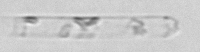
Label: Cerataulina_pelagica